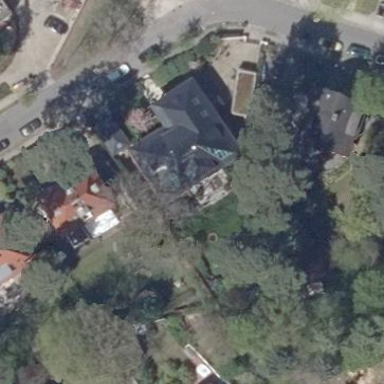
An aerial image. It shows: Detached building with hipped roof made of black roof tiles.